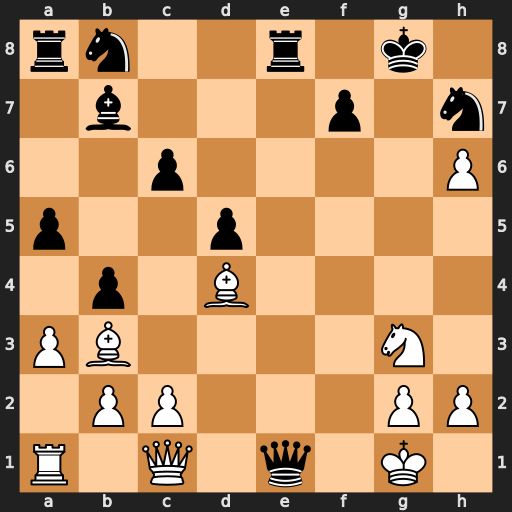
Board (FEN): rn2r1k1/1b3p1n/2p4P/p2p4/1p1B4/PB4N1/1PP3PP/R1Q1q1K1
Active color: w
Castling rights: -
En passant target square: -
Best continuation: Qxe1 Rxe1+ Rxe1